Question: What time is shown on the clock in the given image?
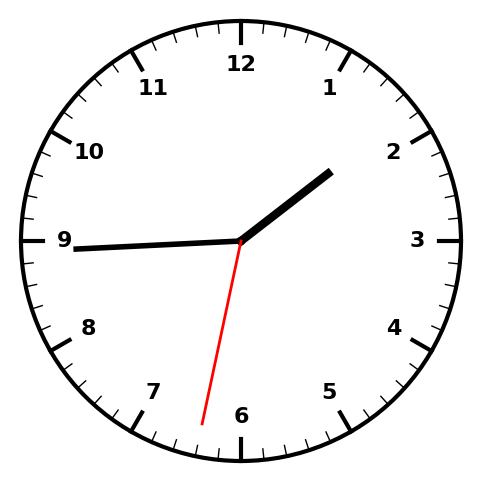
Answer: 01:44:32